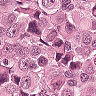
Metastatic tissue present: yes